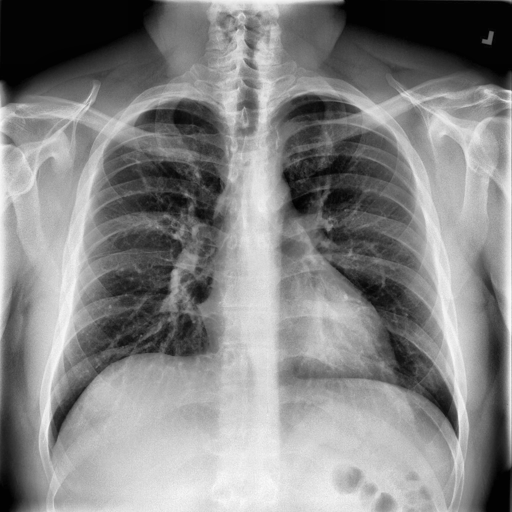
Finding: NORMAL